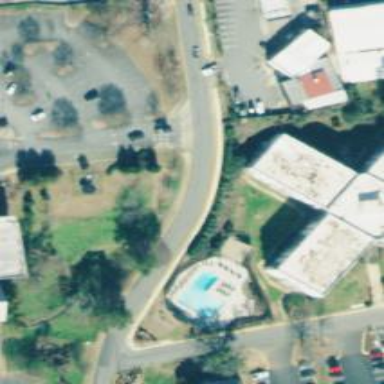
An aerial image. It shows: Residential road with separate sidewalk.